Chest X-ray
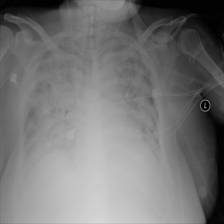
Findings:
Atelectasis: negative
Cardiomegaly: negative
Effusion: positive
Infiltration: negative
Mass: negative
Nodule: negative
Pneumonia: negative
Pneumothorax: negative
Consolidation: negative
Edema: negative
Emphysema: negative
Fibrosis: negative
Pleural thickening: negative
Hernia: negative